Question: I want to have a custom design for my categories like we can see in the picture :
- a banner in one column in the top, and under it (2 columns): the right column and the products in center.

How can I do that ? And how to remove the category name ?
Thanks a lot.
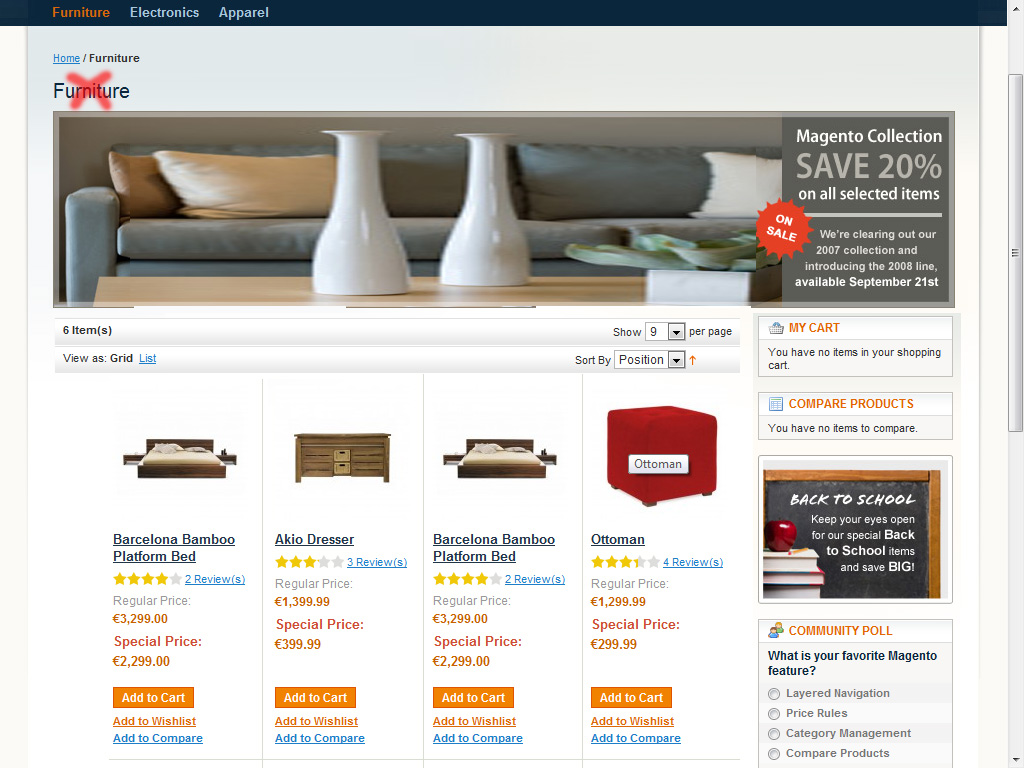
Answer: I believe in order to get something to span the top column you are going to have to create a new page template and add it to the layout file. After you do that, you're going to have create a block that pulls the image into that new div that spans the top.
You might be able to do something with CSS and javascript to be able manipulate the image into that position in the layout.